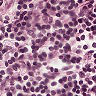
Metastatic tissue present: no